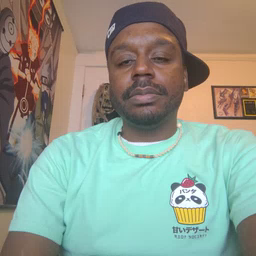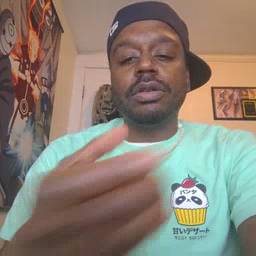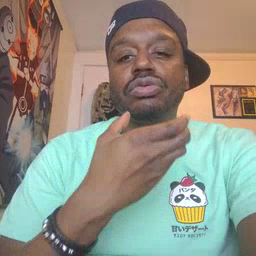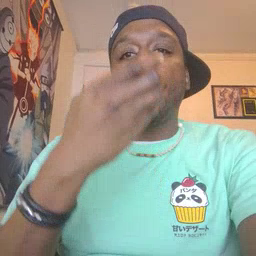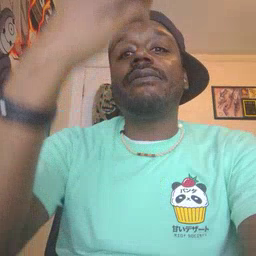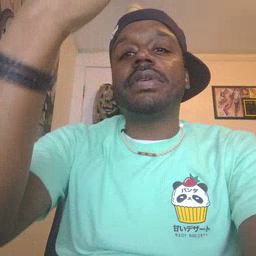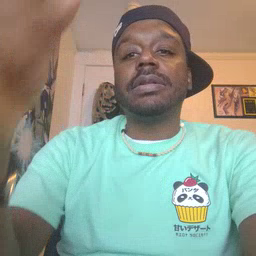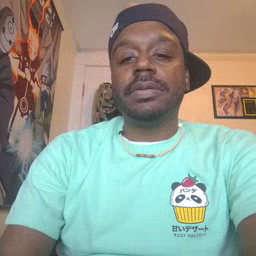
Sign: giraffe